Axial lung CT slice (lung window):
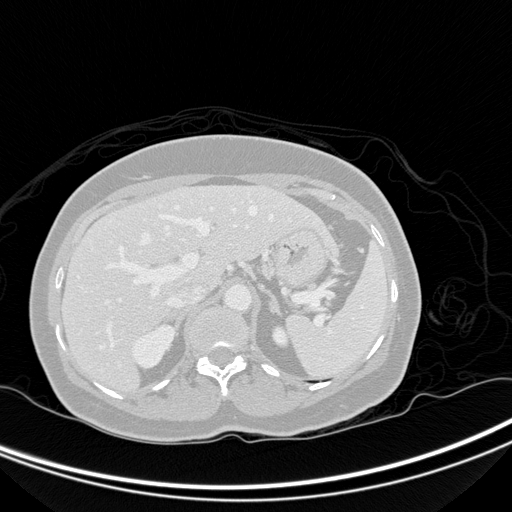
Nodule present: no